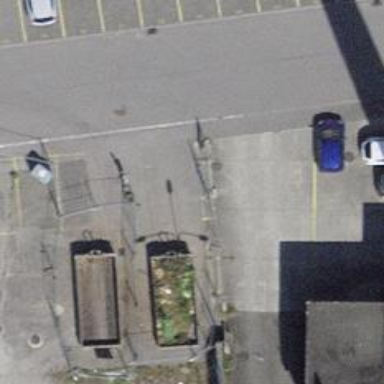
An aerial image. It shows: Recycling center.